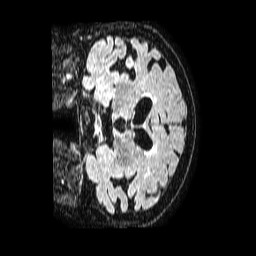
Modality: FLAIR
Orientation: coronal
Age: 83
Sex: female
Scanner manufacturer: philips
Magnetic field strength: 1.5 T
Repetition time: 4.8 s
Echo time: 0.3 s